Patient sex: M
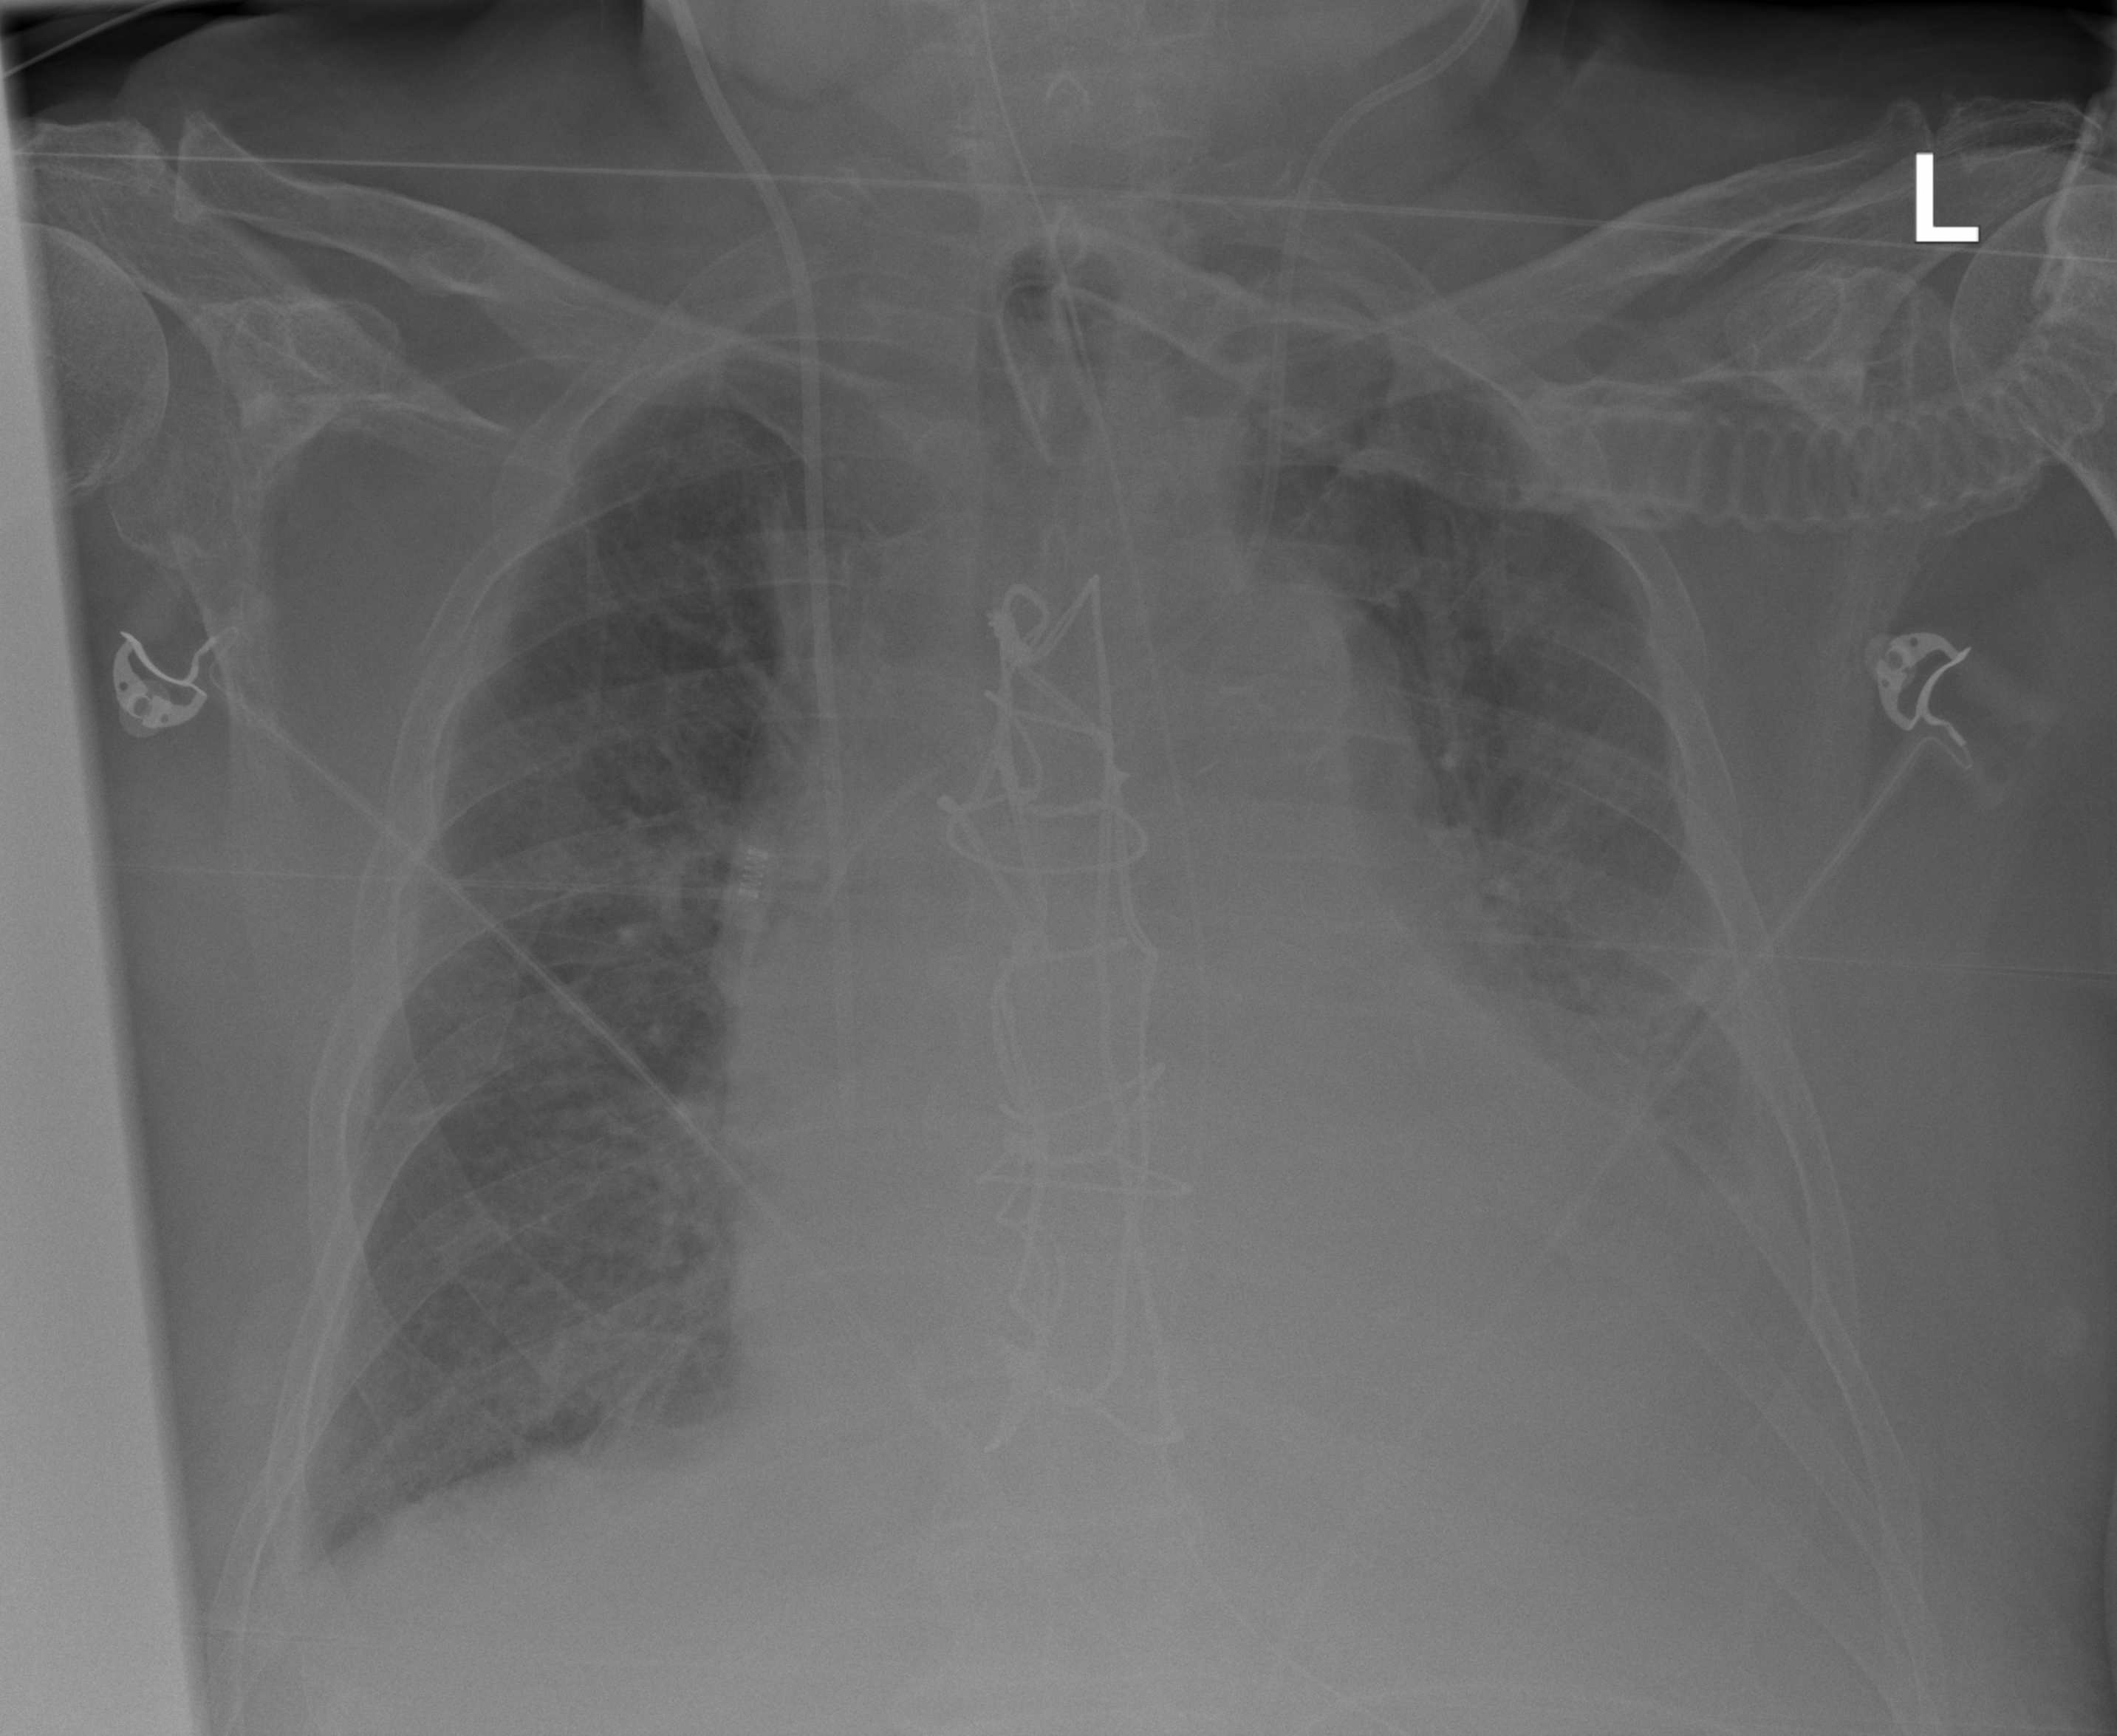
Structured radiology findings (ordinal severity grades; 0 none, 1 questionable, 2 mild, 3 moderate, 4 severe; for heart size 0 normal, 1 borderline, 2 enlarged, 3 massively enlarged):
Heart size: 2
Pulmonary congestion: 2
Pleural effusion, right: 0
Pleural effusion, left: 2
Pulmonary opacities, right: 0
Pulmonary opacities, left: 0
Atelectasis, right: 0
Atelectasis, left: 2